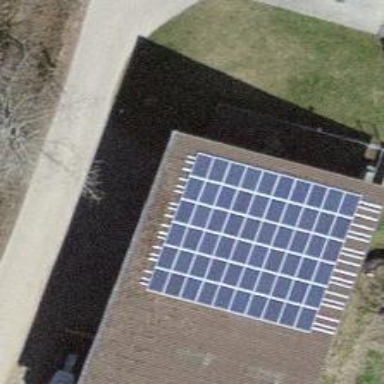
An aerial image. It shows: Solar power generator using photovoltaic panels.